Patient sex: F
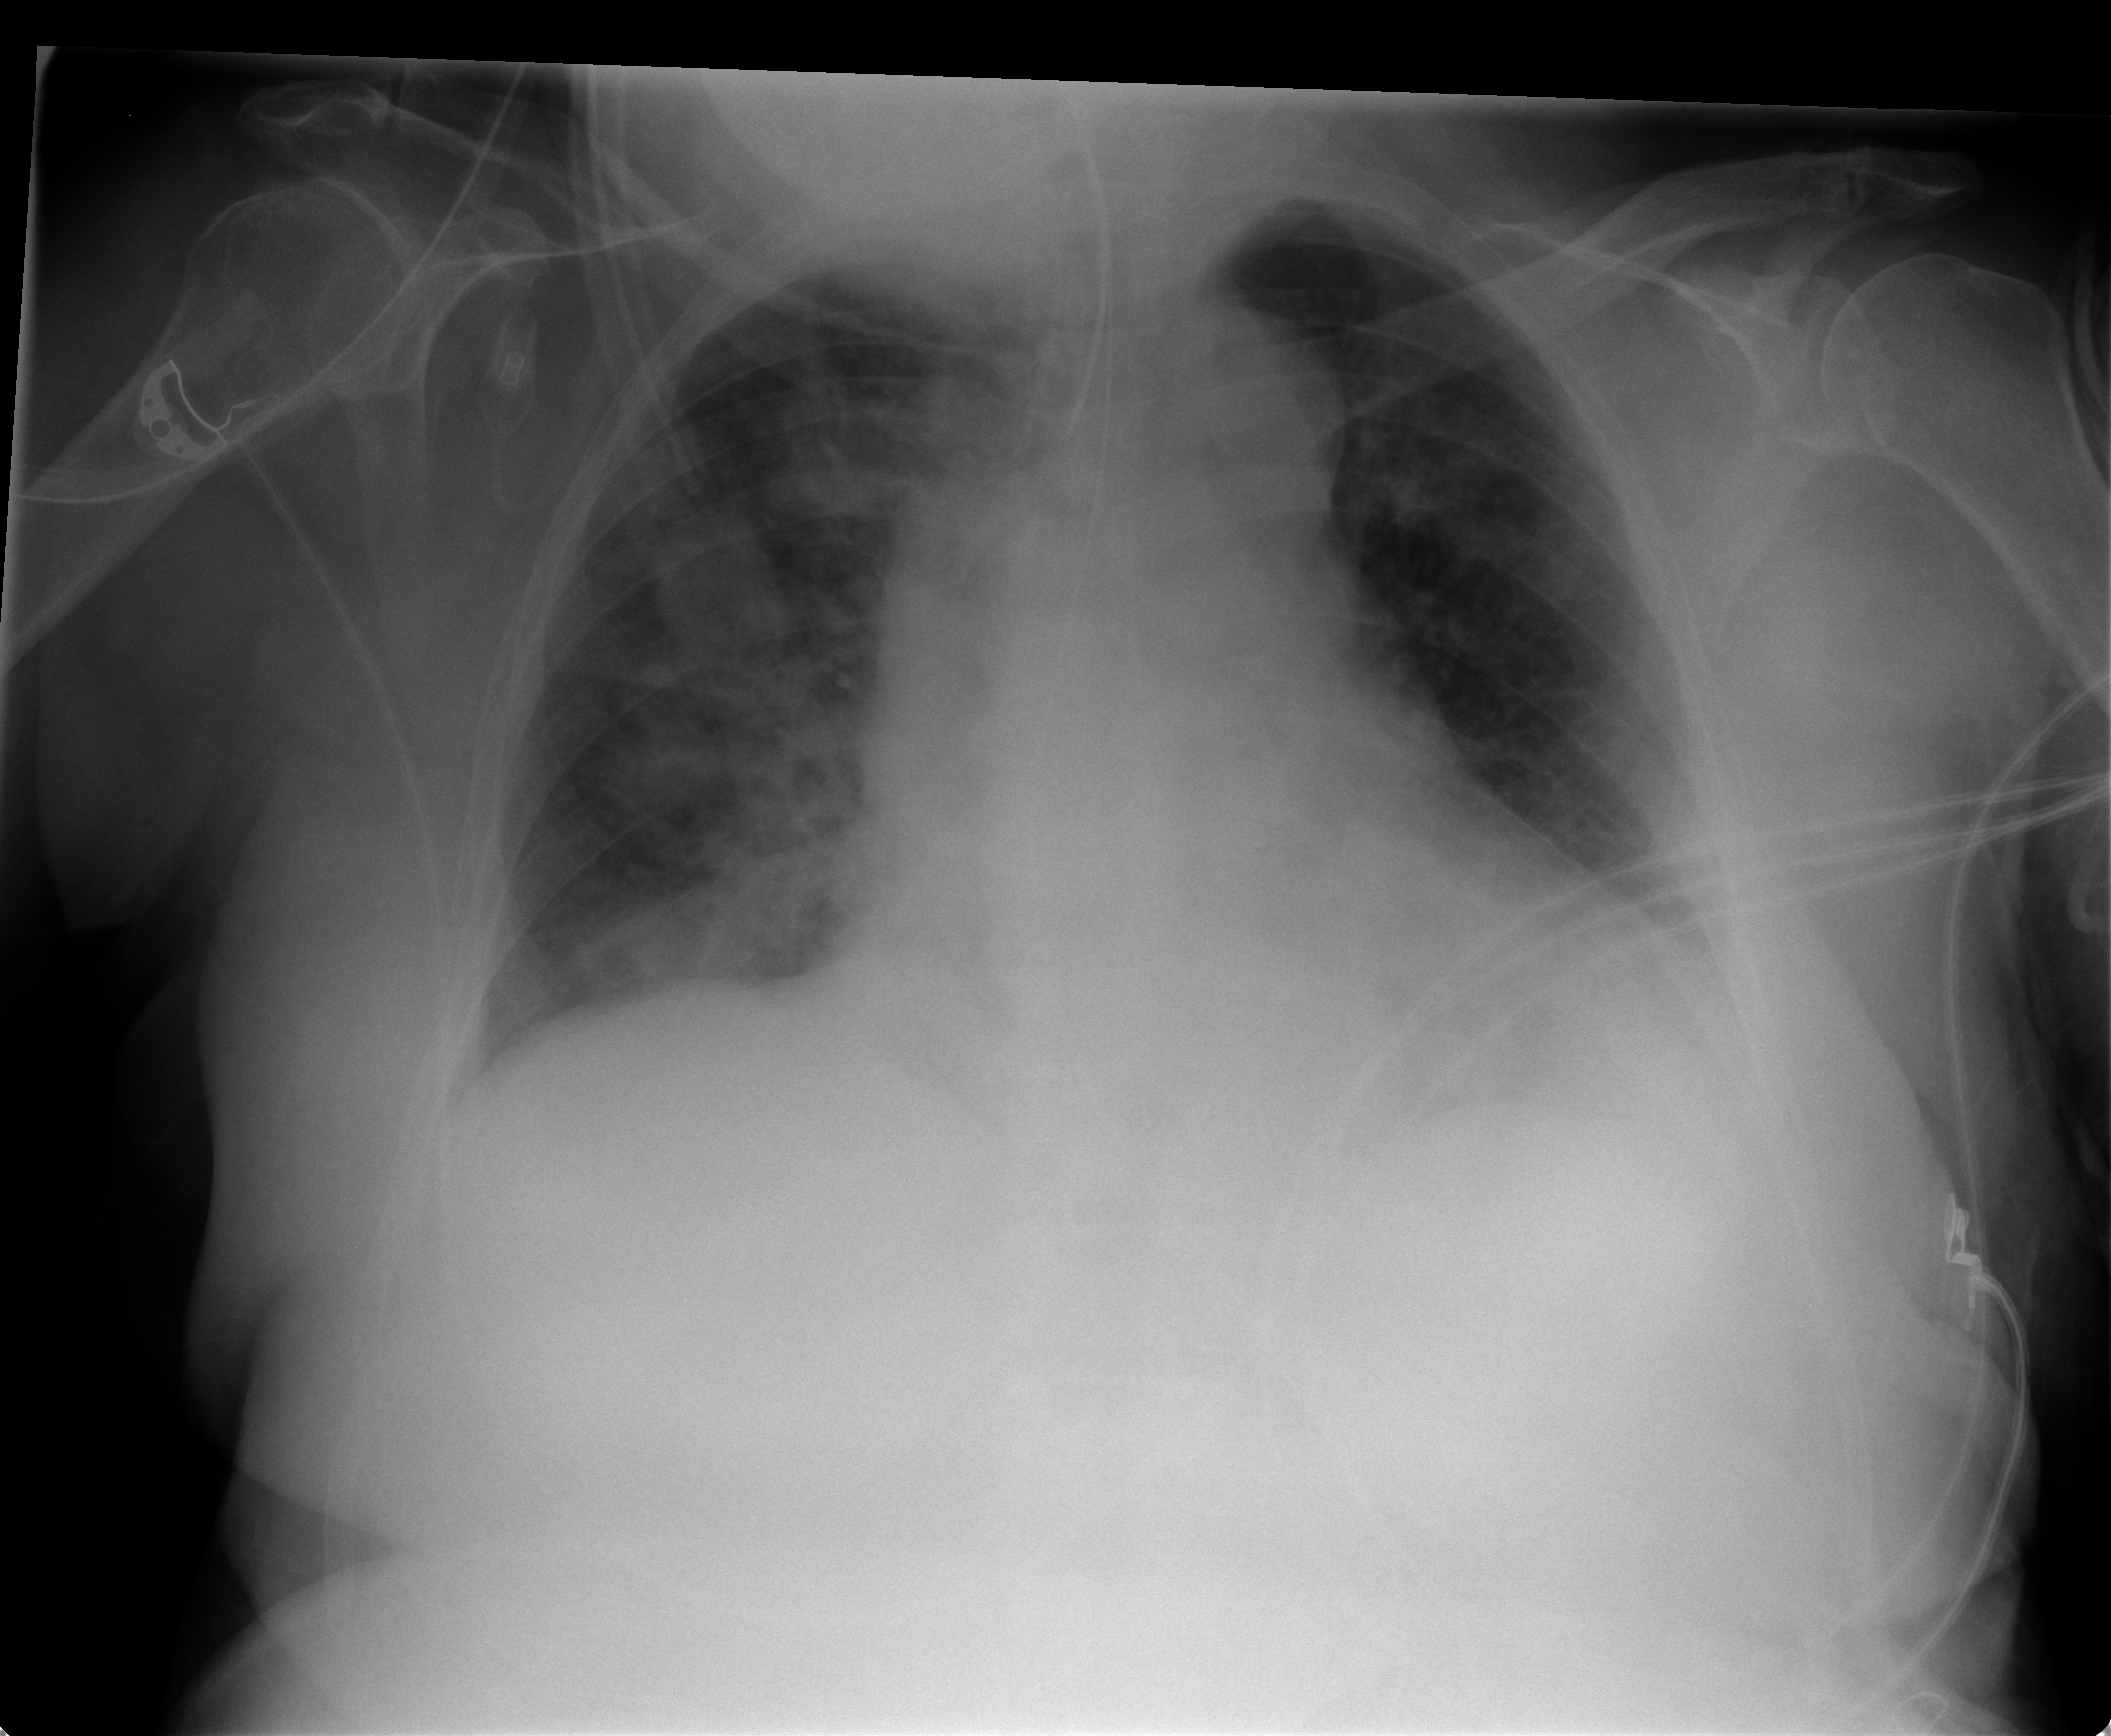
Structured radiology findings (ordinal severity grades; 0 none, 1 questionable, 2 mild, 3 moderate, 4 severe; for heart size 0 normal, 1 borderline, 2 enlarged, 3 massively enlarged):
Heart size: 0
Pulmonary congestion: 1
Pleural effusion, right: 0
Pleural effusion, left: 0
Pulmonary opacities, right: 1
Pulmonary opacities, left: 0
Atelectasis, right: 2
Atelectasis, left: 0